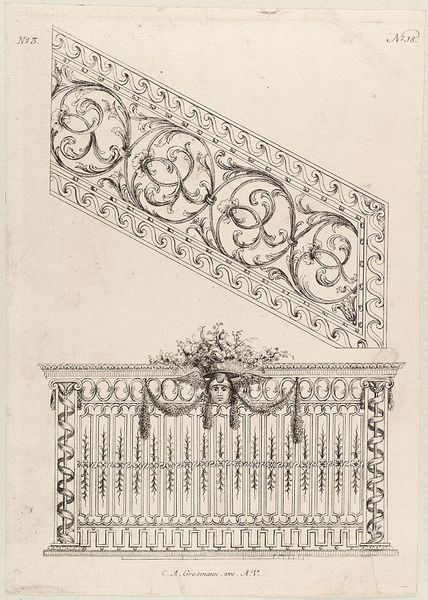
Titel: Geländer, Blatt 3 aus der Folge 'Neuste Schlosser Arbeit im Jahr 1776'
Künstler: Karl August Grossmann
Standort: Hamburg
Institution: Museum für Kunst und Gewerbe Hamburg
Schlagwörter: blätter, kopf, mann, weiß, hut, skizze, zeichnung, ornament, gesicht, mensch, girlande, pflanzen, ranken, schrift, papier, grafik, graphik, treppe, floral, ornamente, verzierung, geländer, fotografie, photographie, maske, symmetrisch, druckgraphik, druckgrafik, stich, entwurf, girlanden, ornamental, kunstgewerbe, fries, blumenornament, stäbe, voluten, bänder, kupferstich, schief, kunsthandwerk, spirale, wendel, nummer, meander, ovale, skitte, geischt, lumen, zweigeteilt, schmiedearbeit, ghirlanden, reproduktionen, 3, 8, 18, blumengewinde, industriedesign, girland, druckerzeugnisse, pflanzenornamente, gekröse, nr, mäander, teile eines hauses, gebäudes, ornamentstich, vorlageblätter, schlosserarbeit, blätterdekor, sprialmäander, grasmann, meänder, nr 18, ornamntik